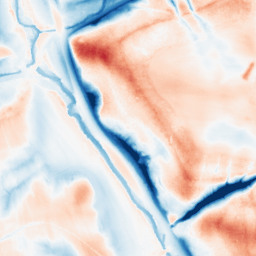
Category: edge_preserving
Decomposition family: guided
Decomposition parameters: radius: 16
eps: 0.1
Upsampling method: sinc_hamming
Upsampling parameters: scale: 8
kernel_size: 16
Upsampling scale: 8